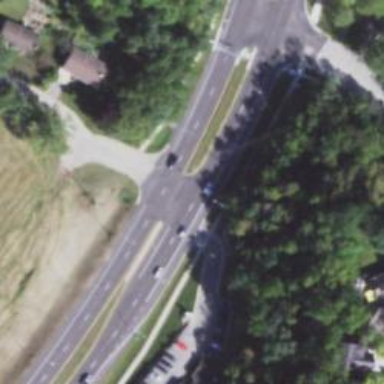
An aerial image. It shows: Marked crossing with zebra road markings.